Interaction volume radius: 10 \u00c5
Interaction volume height: 20 \u00c5
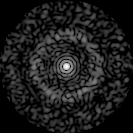
Disorder parameter: 0.8439